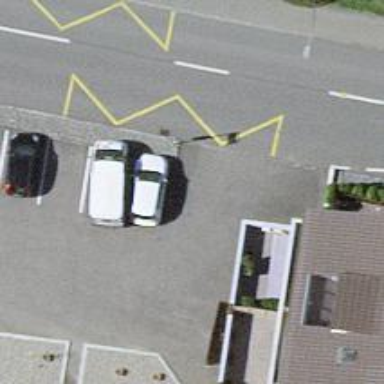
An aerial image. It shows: Bus stop with platform for public transport.